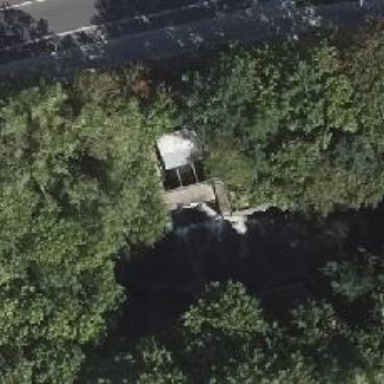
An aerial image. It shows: Culvert tunnel.